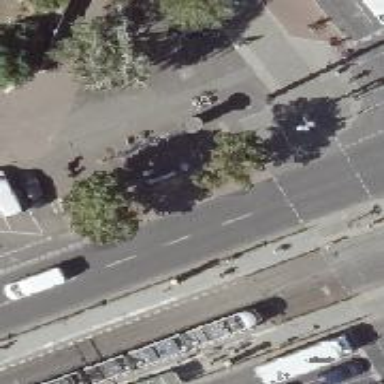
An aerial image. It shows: Bicycle rental service.